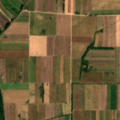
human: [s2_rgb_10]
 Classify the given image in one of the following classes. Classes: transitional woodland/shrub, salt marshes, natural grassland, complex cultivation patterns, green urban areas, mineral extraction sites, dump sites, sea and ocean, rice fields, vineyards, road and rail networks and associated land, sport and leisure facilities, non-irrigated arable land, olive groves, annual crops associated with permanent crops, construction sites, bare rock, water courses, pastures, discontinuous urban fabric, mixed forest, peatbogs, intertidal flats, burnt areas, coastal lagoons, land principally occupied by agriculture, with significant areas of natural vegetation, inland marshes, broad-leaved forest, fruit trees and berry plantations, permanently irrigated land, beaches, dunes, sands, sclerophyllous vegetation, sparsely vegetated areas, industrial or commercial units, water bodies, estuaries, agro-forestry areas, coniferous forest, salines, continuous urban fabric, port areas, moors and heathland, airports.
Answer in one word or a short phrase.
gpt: non-irrigated arable land, land principally occupied by agriculture, with significant areas of natural vegetation